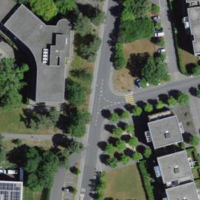
EUNIS habitat code: 54
Species observed at this site:
Bellis perennis